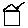
Label: house